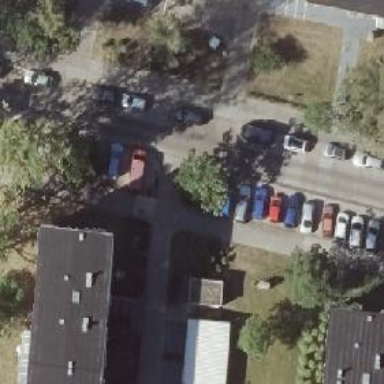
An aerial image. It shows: Concrete driveway serving as service road.